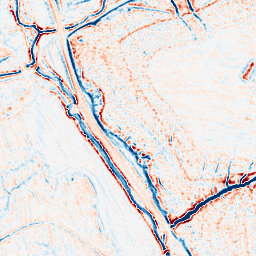
Category: edge_preserving
Decomposition family: bilateral
Decomposition parameters: d: 9
sigma_color: 150
sigma_space: 50
Upsampling method: cubic_mitchell
Upsampling parameters: scale: 8
Upsampling scale: 8